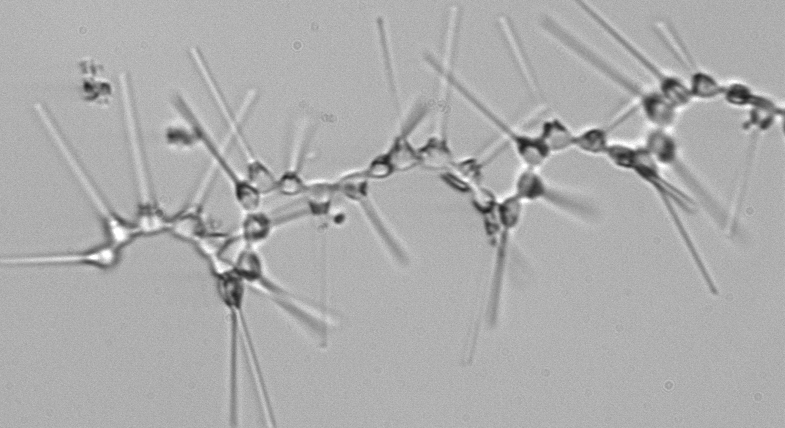
Label: Asterionellopsis_glacialis